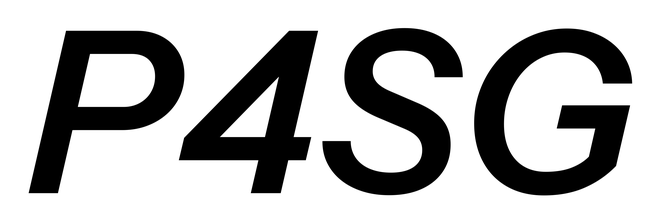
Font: InstrumentSans-Italic_SemiBold_Italic